Question: Here's my table.

When I execute the below query using NOT IN it gives me namal and Ann.
'''
SELECT firstname
FROM info.student_info
WHERE firstname NOT IN (SELECT firstname
FROM info.student_info
WHERE lastname IS NULL)
'''
But when I execute the below query using NOT EXISTS it gives me no rows.
'''
SELECT firstname
FROM info.student_info
WHERE NOT EXISTS (SELECT firstname
FROM info.student_info
WHERE lastname IS NULL)
'''
Why is this? I have researched some areas on NOT IN and NOT EXISTS, but couldn't find an answer for this.
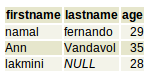
Answer: 'NOT IN' is true when value is not in the set returned by the subquery.
'NOT EXISTS' is true when the subquery doesn't return anything.